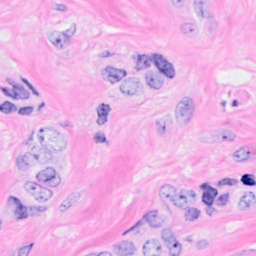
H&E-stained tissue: Breast